七年级 · 计数
（2021 秋・崂山区期末）某校对七年级 300 名学生进行了教学质量检测（满分 100 分）, 现从中随机抽取部分学生的成绩进行整理, 并绘制成如图不完整的统计表和统计图:

| 等级 | 频数 | 频率 (频率=频数 $\div$ 总数 $)$ |
| :---: | :---: | :---: |
| 不及格 | 1 | 0.05 |
| 及格 | 2 | 0.10 |
| 良好 | $a$ | 0.45 |
| 优秀 | 8 | $b$ |

注：60 分以下为：“不及格”，60 69 分为 “及格”，70～79 分为“良好， 80 分以上为“优秀”请根据以上信息回答下列问题: （1）求出 $a, b$ 值, 并补全统计图;

（2）若用扇形统计图表示统计结果，则 “良好” 所对应扇形的圆心角为多少度?

（3）请估计该校七年级本次监测成绩为 70 分以上的学生共有多少人?

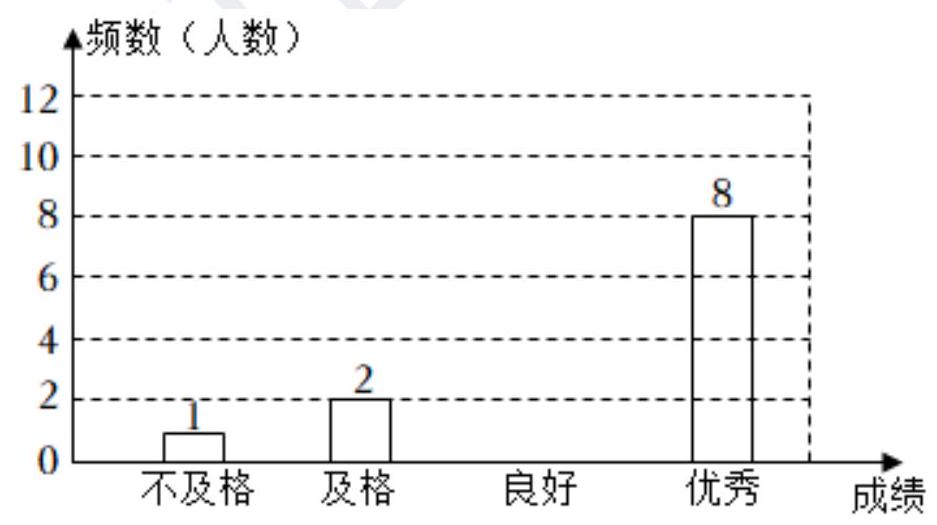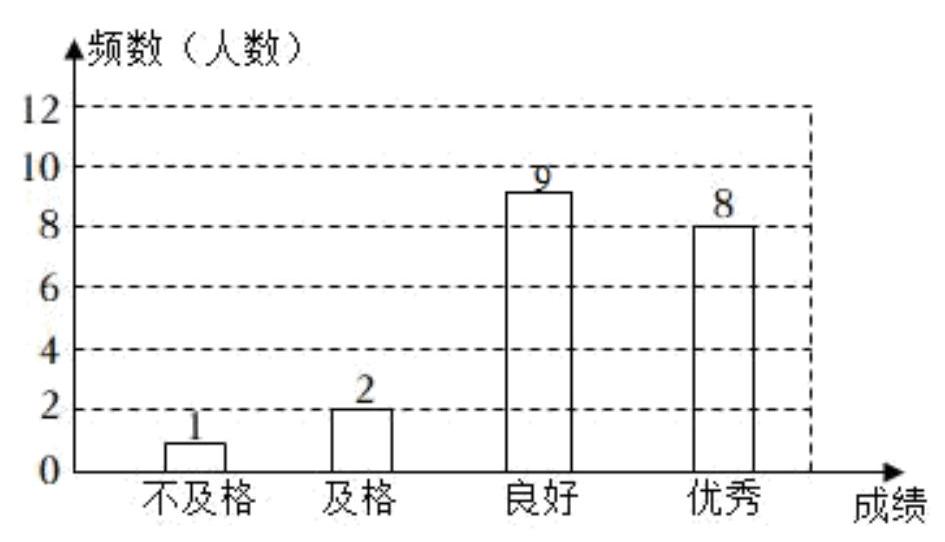
答案: 解: (1) 因为不及格的频数为 1 , 频率为 0.05 ,

所以总人数为 $1 \div 0.05=20$ (人), 所以良好的频数 $a=20-1-2-8=9$,优秀的频率 $b=8 \div 20=0.40$, 故答案为: $9,0.40$; 补全统计图如下:

（2）“良好” 所对应扇形的圆心角为: $0.45 \times 360^{\circ}=162^{\circ}$;

(3) 根据题意得: $300 \times(0.45+0.40)=255$ (人),

答: 估计该校七年级本次监测成绩为 70 分以上的学生共有 255 人.
解析: （1）首先根据不合格的人数及频数求得总人数, 然后减去其他各组的频数即可求得良好组的频数，用频数除以总人数即可求得频率; （2）用良好的频率乘以 $360^{\circ}$ 即可求得其表示的扇
形的圆心角的度数; (3) 用总人数乘以 70 分以上的频率即可求得人数.

【答案】解: (1) 因为不及格的频数为 1 , 频率为 0.05 ,

所以总人数为 $1 \div 0.05=20$ (人), 所以良好的频数 $a=20-1-2-8=9$,优秀的频率 $b=8 \div 20=0.40$, 故答案为: $9,0.40$; 补全统计图如下:

（2）“良好” 所对应扇形的圆心角为: $0.45 \times 360^{\circ}=162^{\circ}$;

(3) 根据题意得: $300 \times(0.45+0.40)=255$ (人),

答: 估计该校七年级本次监测成绩为 70 分以上的学生共有 255 人.

【点睛】本题考查的是条形统计图的综合运用. 读懂统计图, 从统计图中得到必要的信息是解决问题的关键. 条形统计图能清楚地表示出每个项目的数据.